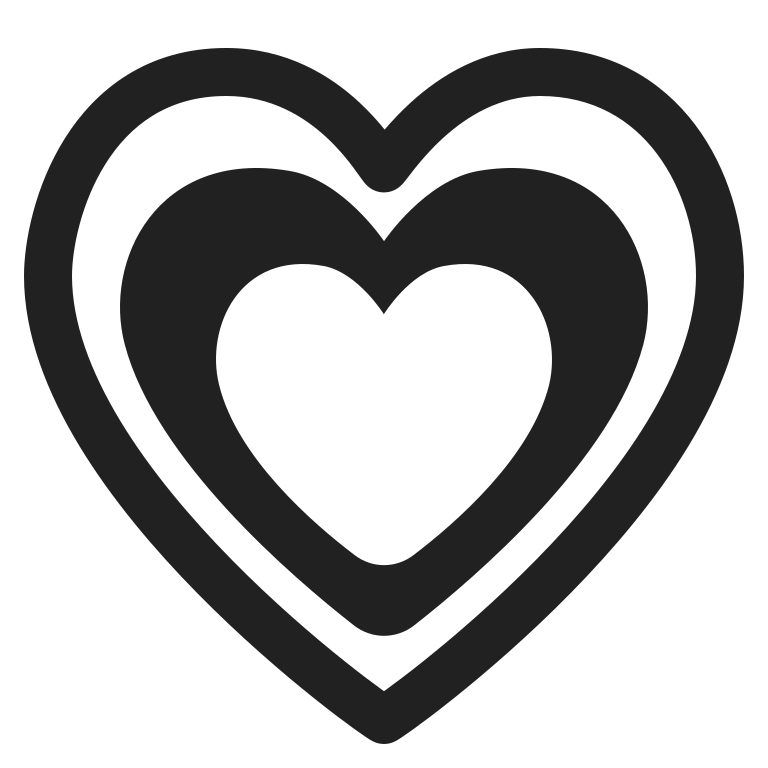
growing heart high contrast